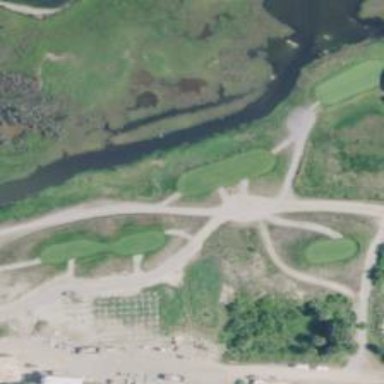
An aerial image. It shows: Path used for both walking and golf.